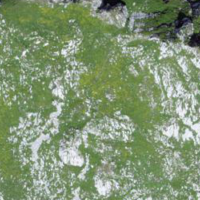
EUNIS habitat code: 26
Species observed at this site:
Pyrrhocorax graculus
Draba aizoides